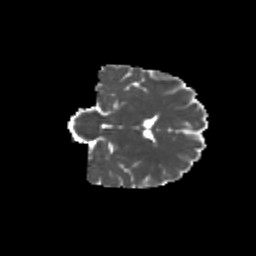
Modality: MD
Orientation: coronal
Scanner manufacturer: siemens
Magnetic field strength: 3 T
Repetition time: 9.2 s
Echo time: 0.084 s